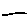
Label: line